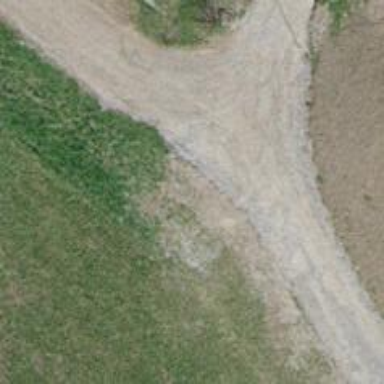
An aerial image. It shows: Grass track with grade5 track type.